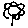
Label: flower